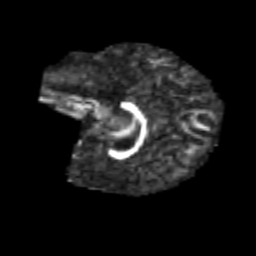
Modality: FA
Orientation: sagittal
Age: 7
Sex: female
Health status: healthy